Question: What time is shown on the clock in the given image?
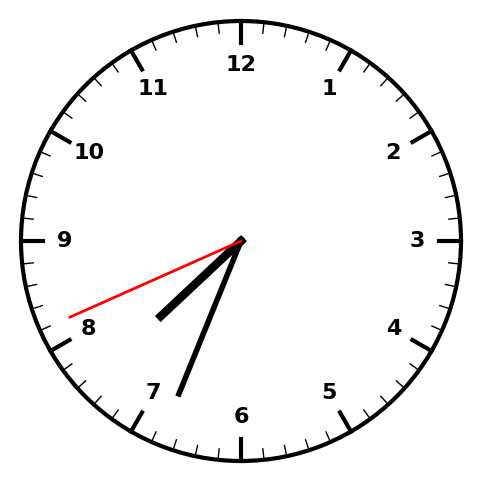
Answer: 07:33:41